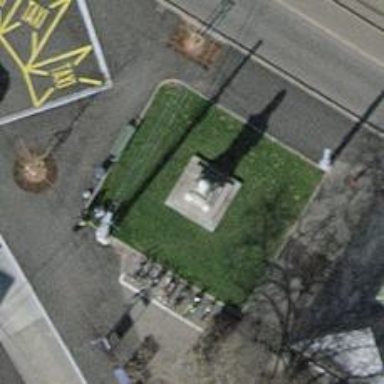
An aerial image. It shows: Historic memorial.